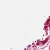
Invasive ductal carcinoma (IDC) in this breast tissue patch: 0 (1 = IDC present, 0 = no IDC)